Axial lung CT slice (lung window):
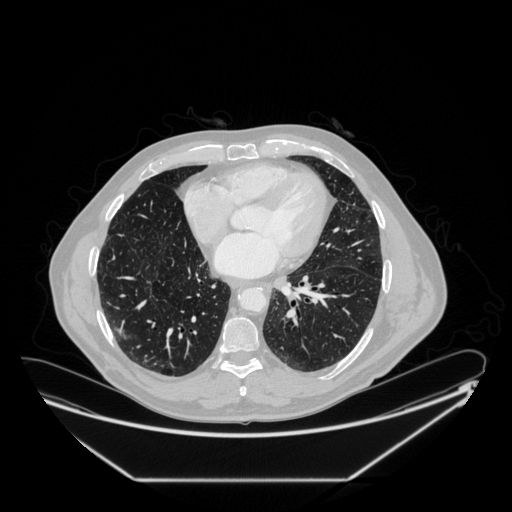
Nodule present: no